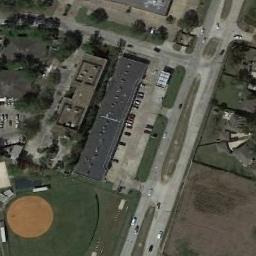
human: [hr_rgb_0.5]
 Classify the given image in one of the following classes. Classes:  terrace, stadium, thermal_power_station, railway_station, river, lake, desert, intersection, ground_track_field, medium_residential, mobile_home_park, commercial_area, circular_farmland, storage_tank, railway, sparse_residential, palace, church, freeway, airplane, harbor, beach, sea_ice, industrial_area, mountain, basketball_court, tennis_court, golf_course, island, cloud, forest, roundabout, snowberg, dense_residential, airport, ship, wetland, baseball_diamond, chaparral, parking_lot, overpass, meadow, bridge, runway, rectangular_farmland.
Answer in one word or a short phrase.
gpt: baseball_diamond